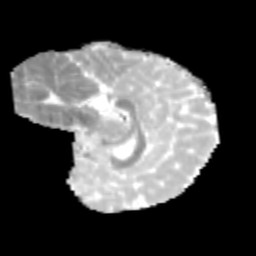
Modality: MD
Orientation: sagittal
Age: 9
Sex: female
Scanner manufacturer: siemens
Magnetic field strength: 3 T
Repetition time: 3.8 s
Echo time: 0.07 s